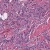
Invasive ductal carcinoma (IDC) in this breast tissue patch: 1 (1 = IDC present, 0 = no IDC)